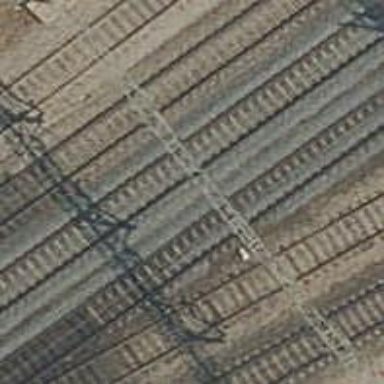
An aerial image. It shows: Railway track with contact line for electrification.